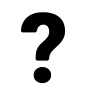
Cursor type: help
OS/theme: linux-bibata
Variant: black